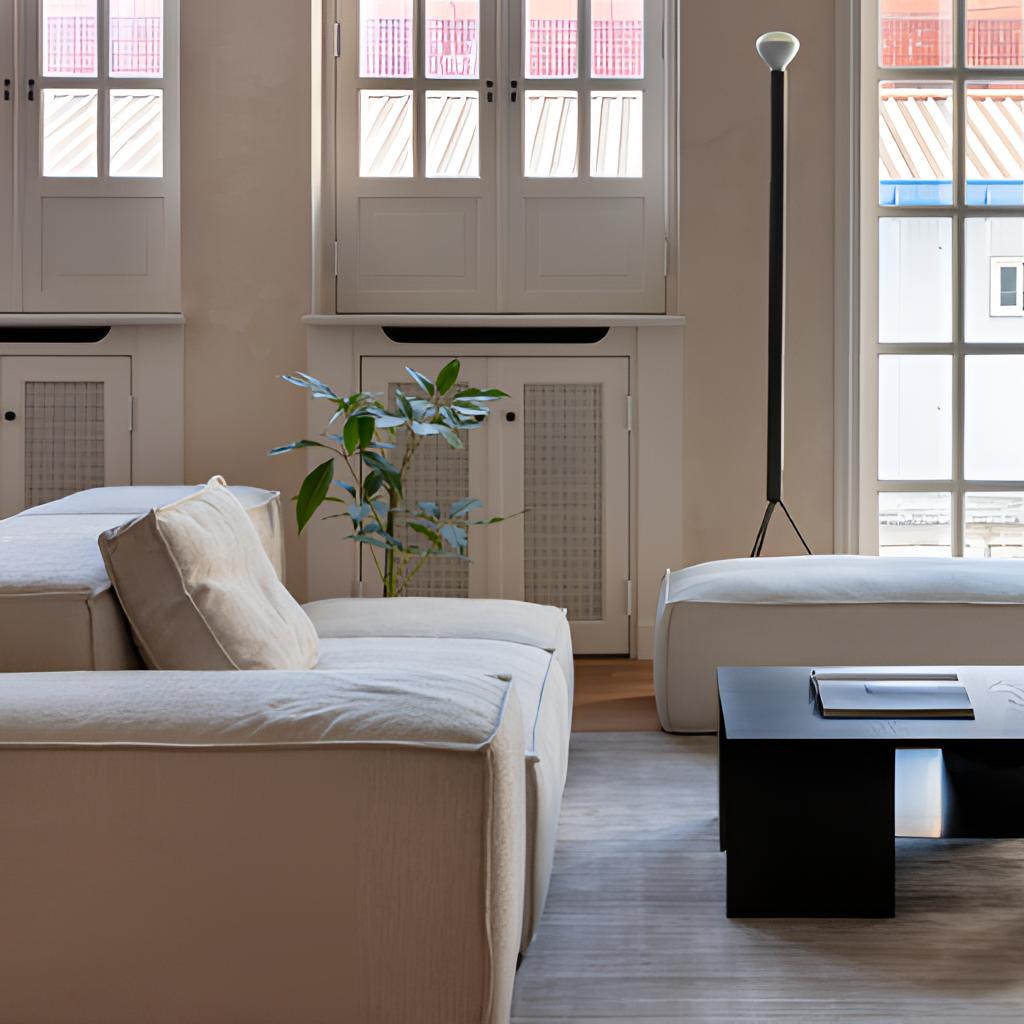
living room, beige fabric sectional sofa, beige paint wallpaper, with solid pattern, wood flooring, with plank pattern, contemporary